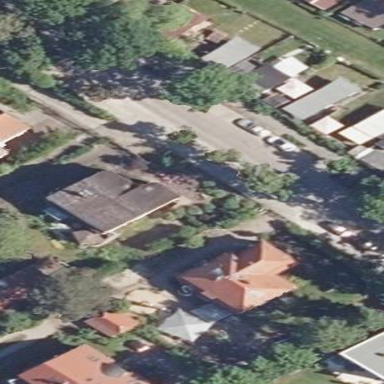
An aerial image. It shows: Kindergarten.